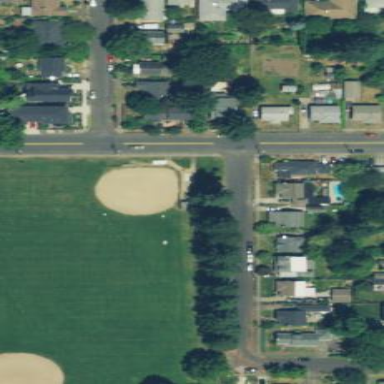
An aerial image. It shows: Softball pitch for baseball enthusiasts.